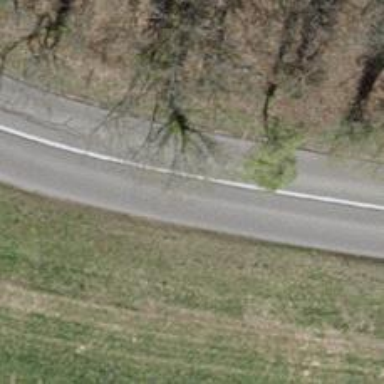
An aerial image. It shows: Tertiary road.